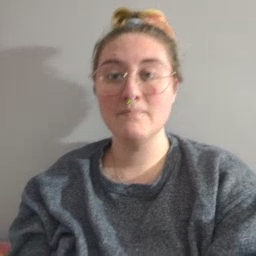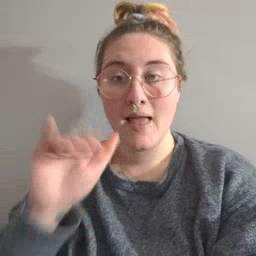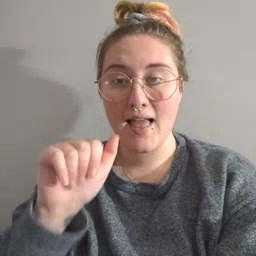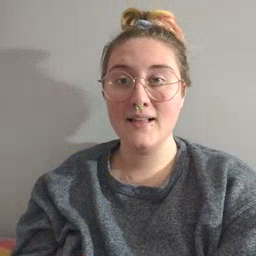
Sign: bye